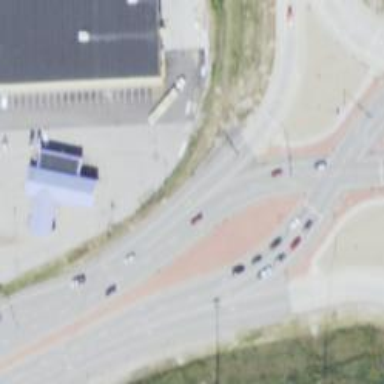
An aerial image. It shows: Primary highway with asphalt surface and diverging diamond interchange (DDI) junction.